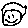
Label: smiley face